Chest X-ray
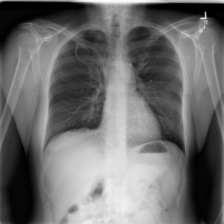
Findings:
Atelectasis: negative
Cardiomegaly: negative
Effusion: negative
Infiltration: negative
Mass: negative
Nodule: negative
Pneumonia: negative
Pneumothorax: negative
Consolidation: negative
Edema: negative
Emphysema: negative
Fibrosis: negative
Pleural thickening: negative
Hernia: negative